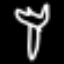
Label: fork